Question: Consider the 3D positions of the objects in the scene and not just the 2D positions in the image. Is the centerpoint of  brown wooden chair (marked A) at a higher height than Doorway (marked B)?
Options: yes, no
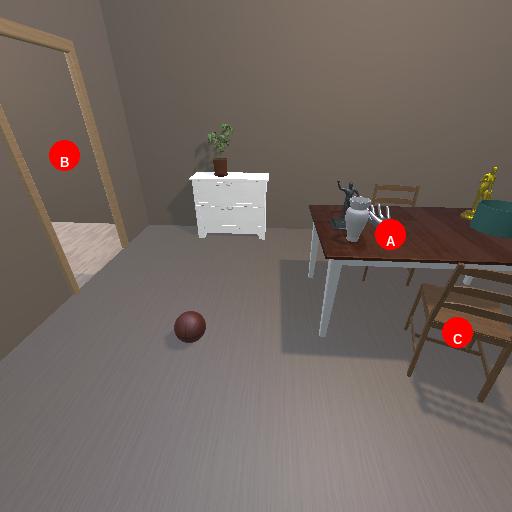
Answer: yes